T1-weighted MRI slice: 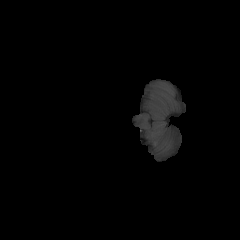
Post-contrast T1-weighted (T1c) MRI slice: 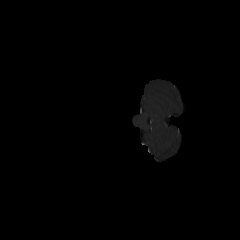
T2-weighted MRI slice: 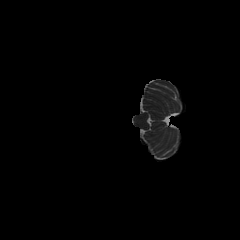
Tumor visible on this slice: no